Interaction volume radius: 5 \u00c5
Interaction volume height: 35 \u00c5
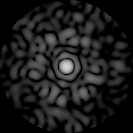
Disorder parameter: 0.8398